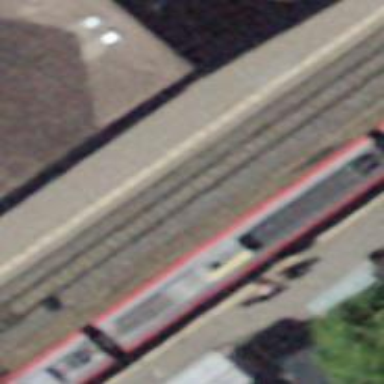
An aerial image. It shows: Stop for narrow gauge railways at public transport stop position.